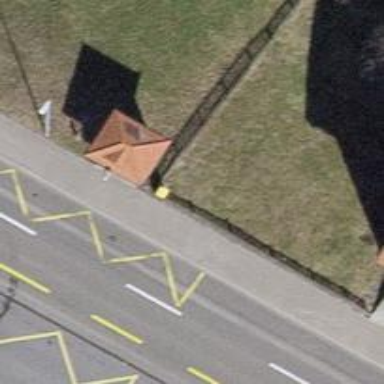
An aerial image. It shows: Post box is visible.